Chest X-ray. View position: PA
Patient age: 36
Patient sex: F
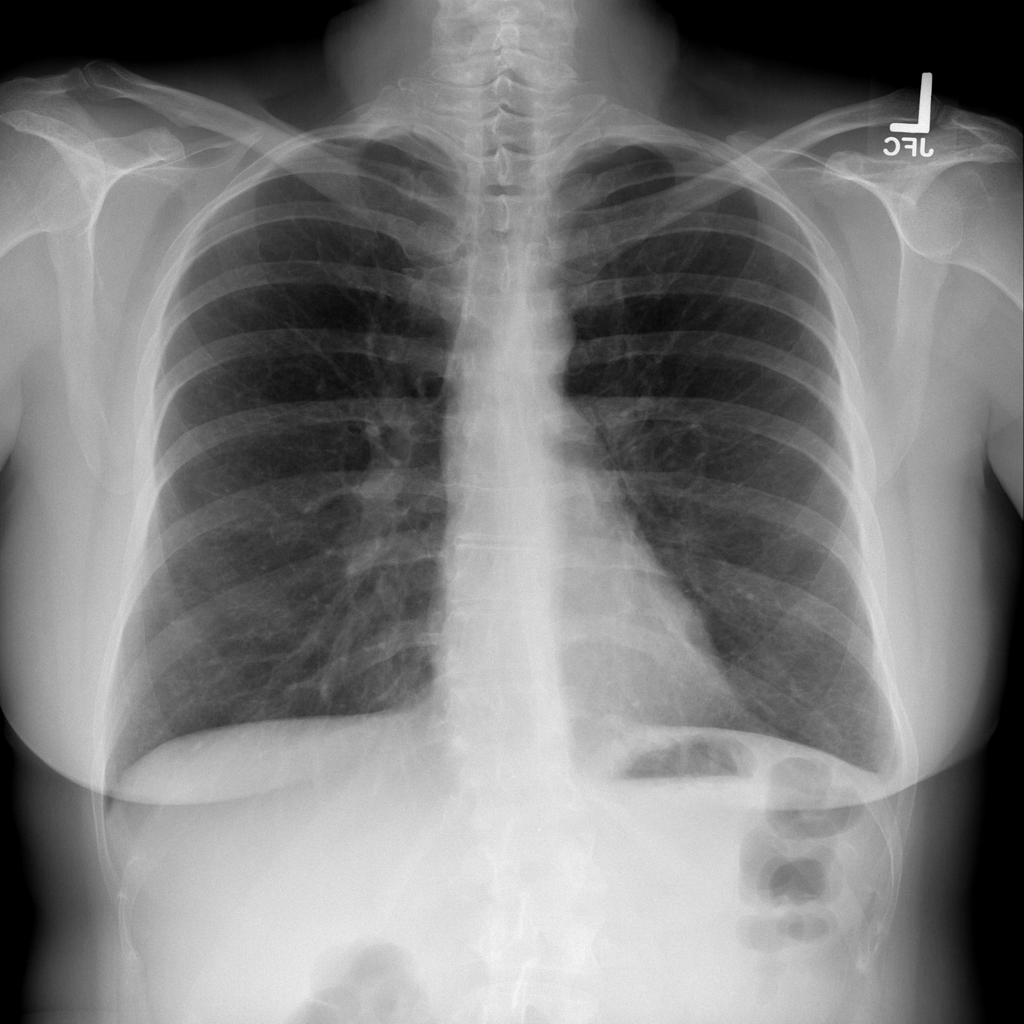
Finding: Pneumothorax